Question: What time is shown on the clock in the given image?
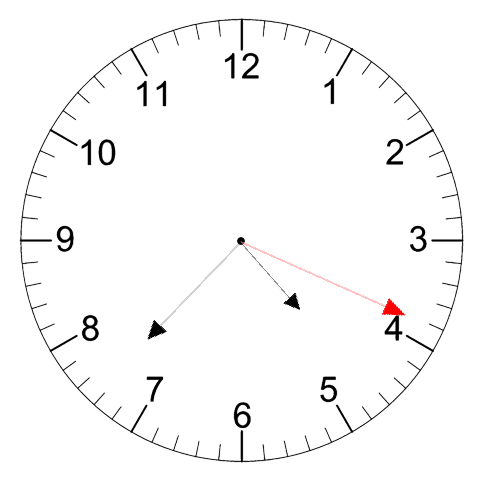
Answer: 04:37:19